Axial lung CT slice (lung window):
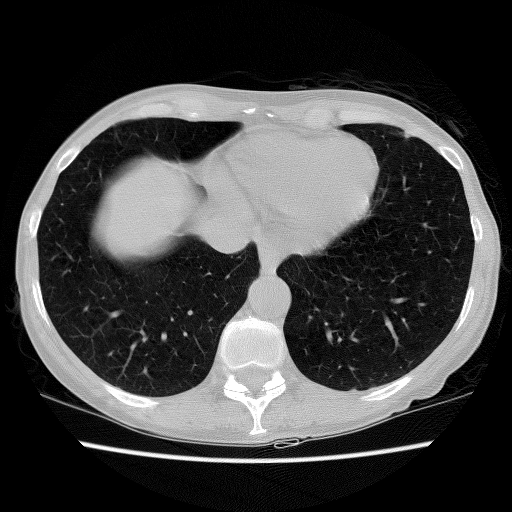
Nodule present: no